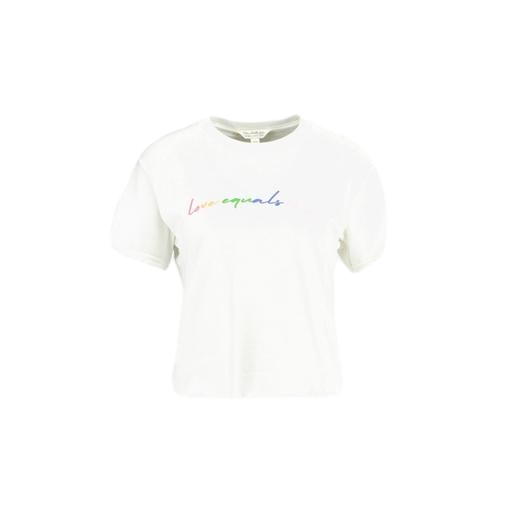
multicolor love t-shirt, multicolor lovers t-shirt, multicolor outh parade t-shirt, white background